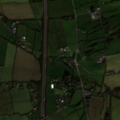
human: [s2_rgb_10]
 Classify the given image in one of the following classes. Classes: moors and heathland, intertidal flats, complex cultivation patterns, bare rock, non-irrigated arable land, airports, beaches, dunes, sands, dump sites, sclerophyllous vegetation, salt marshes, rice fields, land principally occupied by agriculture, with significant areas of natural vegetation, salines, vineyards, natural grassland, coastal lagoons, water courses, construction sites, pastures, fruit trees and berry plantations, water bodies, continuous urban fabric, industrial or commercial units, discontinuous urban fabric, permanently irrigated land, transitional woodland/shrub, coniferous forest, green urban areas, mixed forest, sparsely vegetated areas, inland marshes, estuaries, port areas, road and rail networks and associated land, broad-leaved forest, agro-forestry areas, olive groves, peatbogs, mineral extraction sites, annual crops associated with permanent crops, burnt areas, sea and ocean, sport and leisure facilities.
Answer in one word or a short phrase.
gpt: road and rail networks and associated land, non-irrigated arable land, pastures